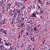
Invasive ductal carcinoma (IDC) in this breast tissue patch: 1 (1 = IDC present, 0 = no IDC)